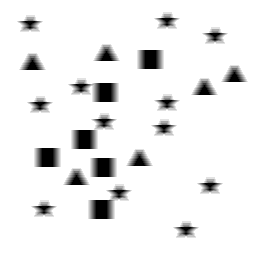
Squares: 6
Triangles: 6
Stars: 12
Total shapes: 24